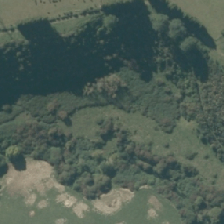
Land cover: deciduous_hardwood